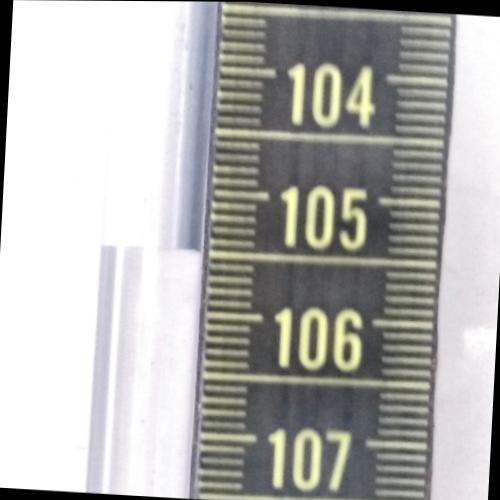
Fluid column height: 105.5 cm